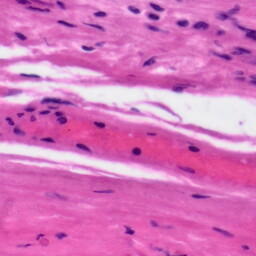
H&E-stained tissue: Tonsil